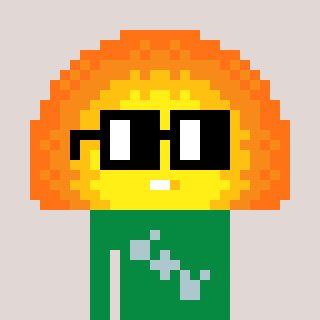
a pixel art character with square black glasses, a sunset-shaped head and a green-colored body on a warm background